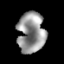
Tissue: lung
Cell type: T cells
Senescence score: 0.2403
Nuclear area (px): 1089
Mean DAPI intensity: 149.26